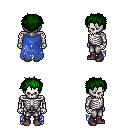
a pixel art fantasy rpg character, male body template, skeleton, blue tattered cape, metal pants, green bedhead hairstyle, maroon shoes, four views (front, back, left, right), 2x2 character sprite sheet, small pixel art, hard edges, no anti-aliasing